Interaction volume radius: 5 \u00c5
Interaction volume height: 45 \u00c5
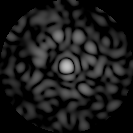
Disorder parameter: 0.8418